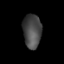
Tissue: lung
Cell type: Others
Senescence score: 0.2329
Nuclear area (px): 612
Mean DAPI intensity: 71.864